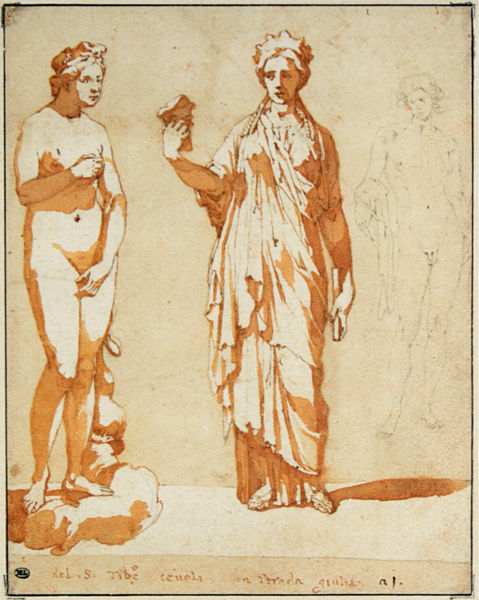
Titel: Drei antike Statuen: Venus mit einem Delfin, Priesterin der Isis und Apoll
Künstler: Andrea Boscoli
Standort: Paris
Institution: Louvre
Schlagwörter: akt, hand, kopf, körper, mann, nackt, schatten, umhang, akte, aquarell, frauen, gelb, ocker, braun, brust, busen, frau, geste, haar, hut, kleid, licht, marmor, orange, schmuck, schwarz, skizze, zeichnung, blick, eis, rot, tuch, wolke, mütze, arm, arme, falten, halten, rahmen, sockel, stehen, stirnband, hände, figur, gewand, haare, stehend, drei, krone, skulptur, statue, brüste, schrift, papier, rahmung, zwei, studie, zöpfe, grafik, graphik, füsse, figuren, tulpen, weiblich, inschrift, nabel, bauch, faltenwurf, nackte, brustwarze, geschlecht, scham, bedecken, eva, penis, tusche, lamm, schaf, antike, buch, gemalt, geben, druck, text, beschriftung, bleistift, allegorie, entwurf, mythologie, göttin, darstellung, schema, rolle, skulpturen, statuen, verdecken, androgyn, freiheit, toga, griechisch, erhoben, rötlich, venus, plan, schriftstück, büsten, schemen, kopfschmuck, athene, rötel, liberty, römisch, athen, gehauen, grichenland, viktoria, aphrodite, bekleidet, angezogen, freiheitsstatue, chiton, bauchnaber, bekleidete, freiheitsstatur, 1600, freihei, #hand, thysbe, szeht, tibe